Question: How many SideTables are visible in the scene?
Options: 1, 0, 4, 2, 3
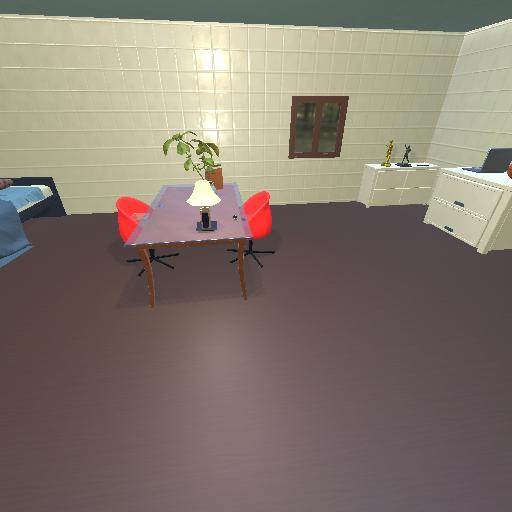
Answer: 1